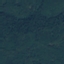
Land use / land cover: Forest